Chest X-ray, PA view. Patient: 57 years old, sex F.
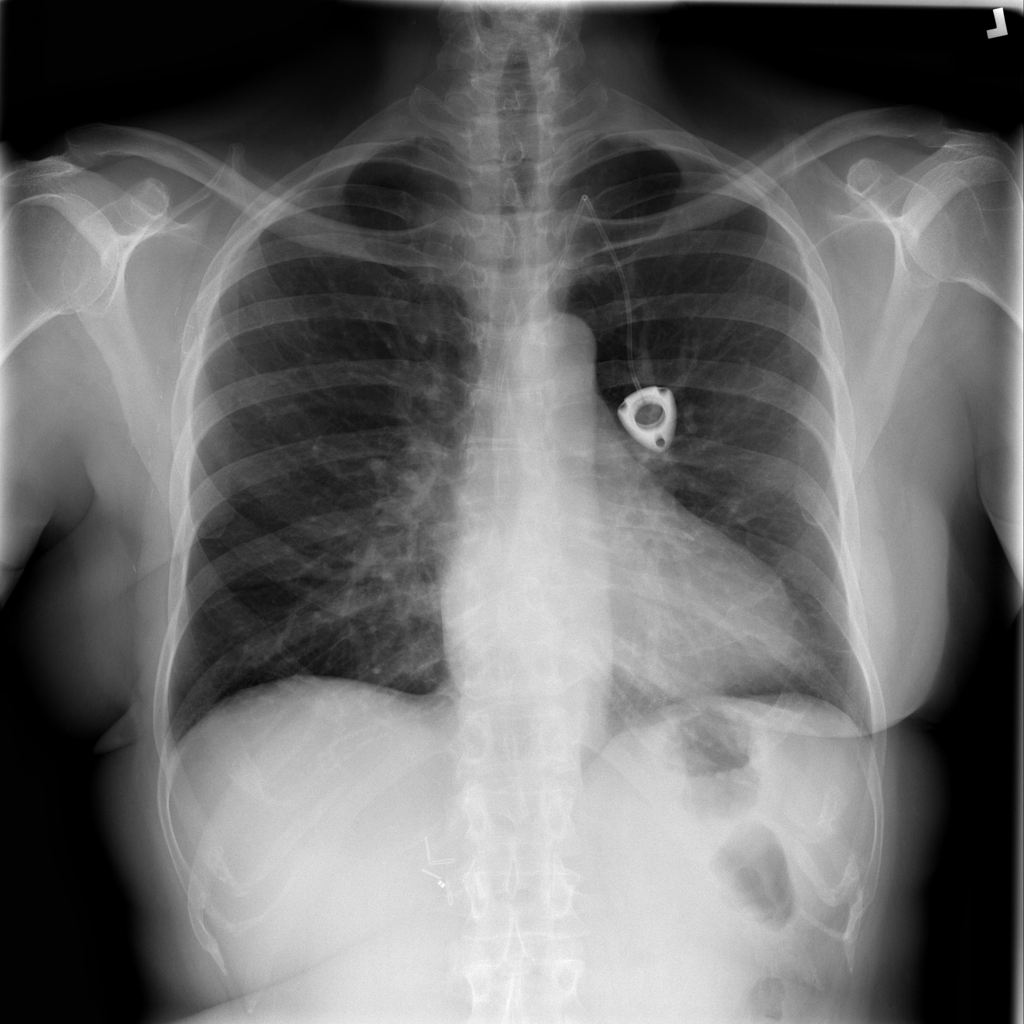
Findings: No Finding